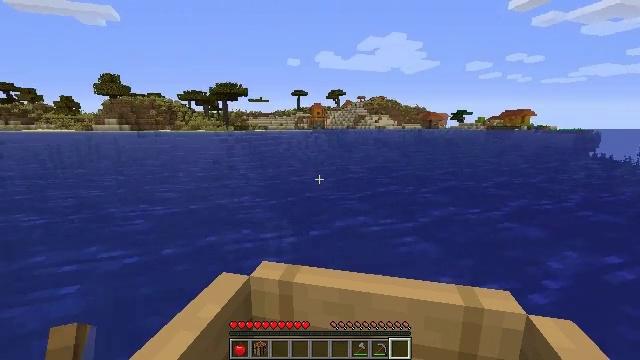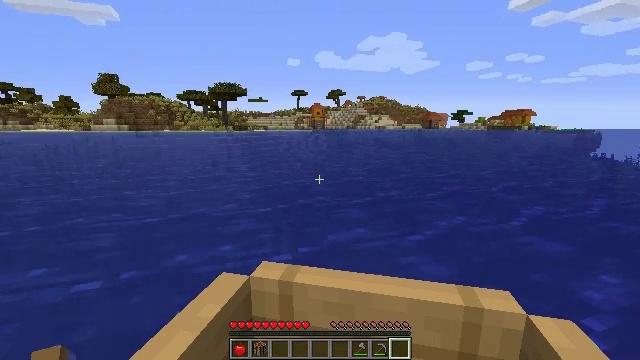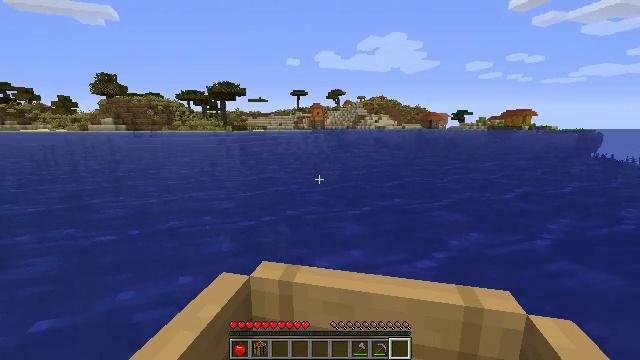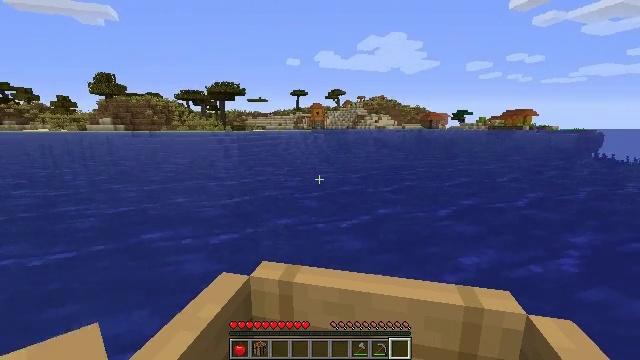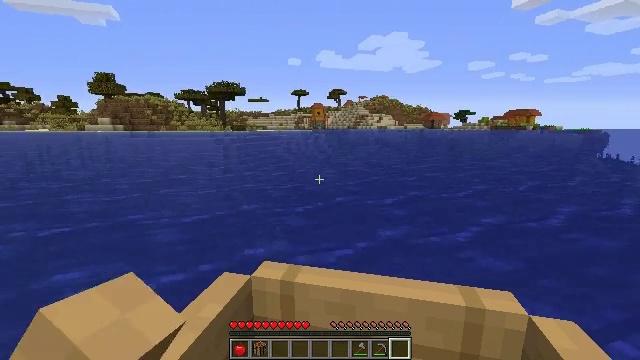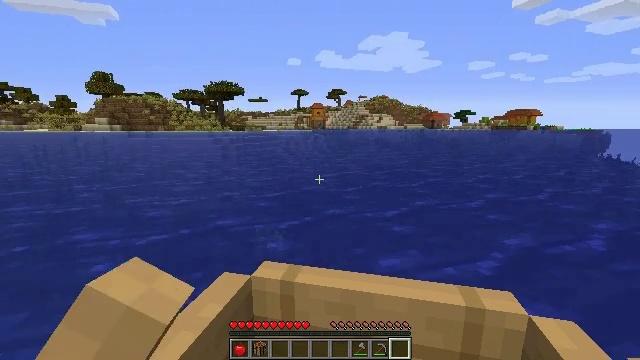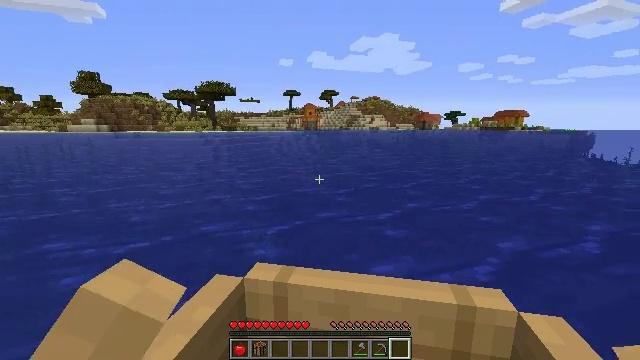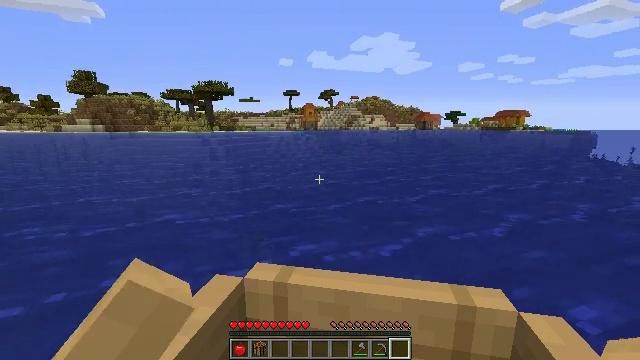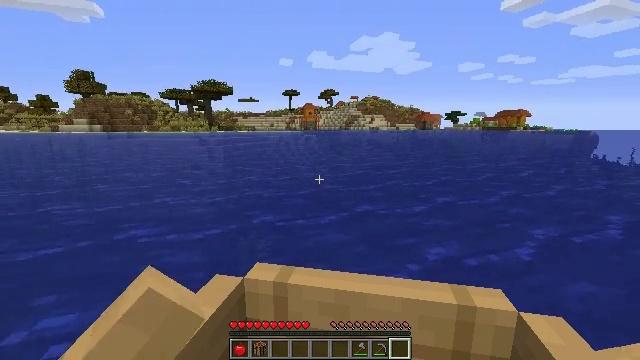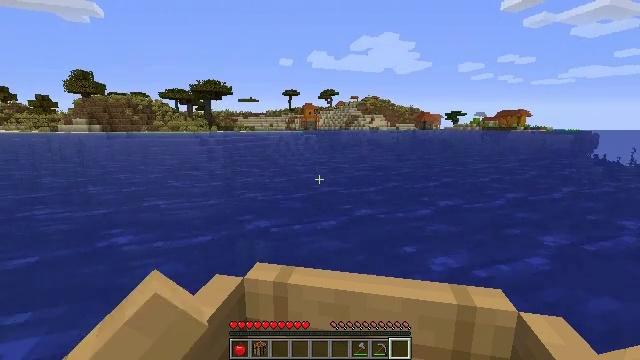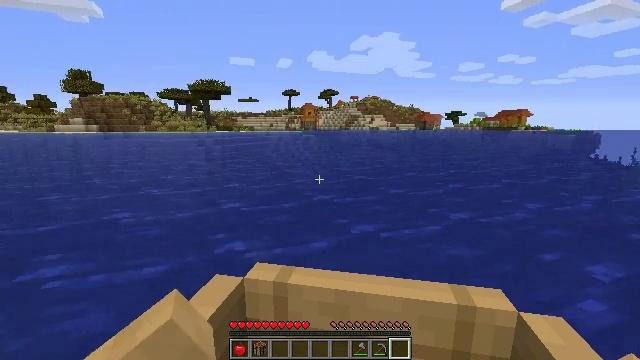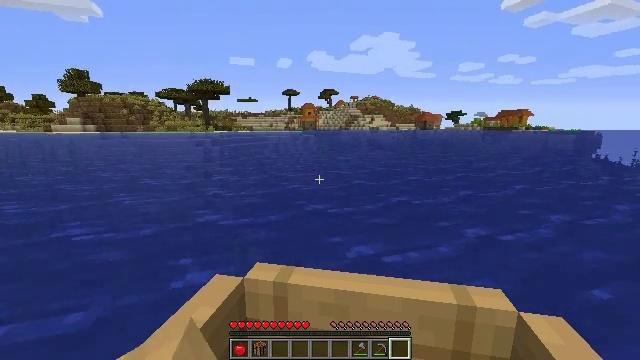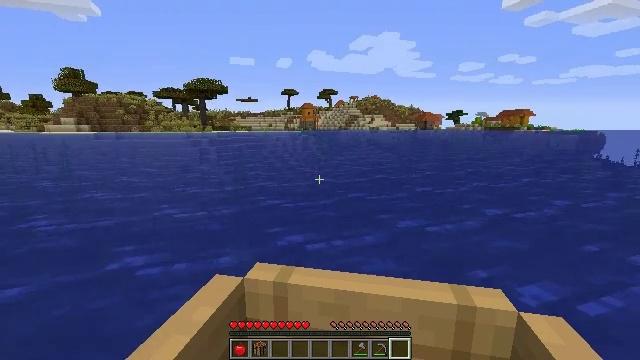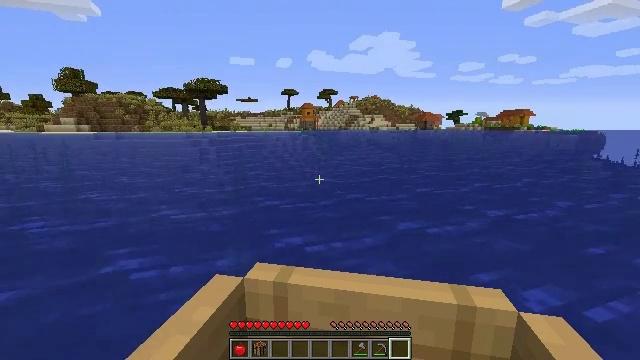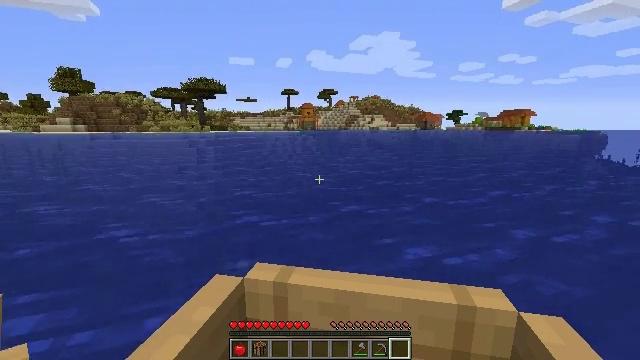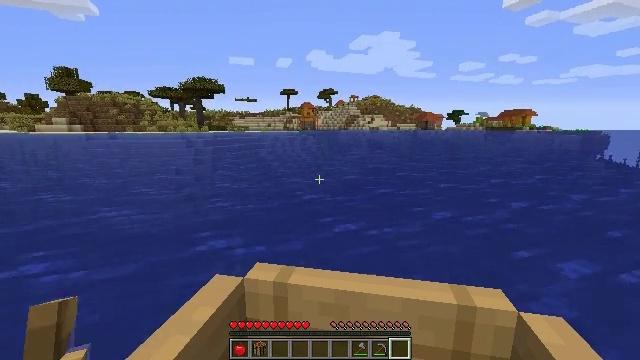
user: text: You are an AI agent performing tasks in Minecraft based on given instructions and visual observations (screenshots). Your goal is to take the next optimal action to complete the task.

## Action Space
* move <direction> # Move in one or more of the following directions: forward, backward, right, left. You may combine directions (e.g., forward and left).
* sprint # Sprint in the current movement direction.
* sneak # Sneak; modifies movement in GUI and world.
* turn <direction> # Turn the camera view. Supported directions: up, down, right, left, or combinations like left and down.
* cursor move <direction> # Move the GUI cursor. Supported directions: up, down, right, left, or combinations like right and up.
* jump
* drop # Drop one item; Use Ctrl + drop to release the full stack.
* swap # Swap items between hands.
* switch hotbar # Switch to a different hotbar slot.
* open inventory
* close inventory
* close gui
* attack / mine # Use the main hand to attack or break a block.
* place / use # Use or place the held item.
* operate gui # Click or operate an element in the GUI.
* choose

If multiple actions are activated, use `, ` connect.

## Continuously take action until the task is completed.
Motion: motion action
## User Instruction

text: Collect the orange bed by mining it.
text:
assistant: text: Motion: move forward
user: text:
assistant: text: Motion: move forward
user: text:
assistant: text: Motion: move forward
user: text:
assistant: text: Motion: move forward
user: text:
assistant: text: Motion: move forward
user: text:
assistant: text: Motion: move forward, turn right
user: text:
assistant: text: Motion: move forward
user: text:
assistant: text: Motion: move forward
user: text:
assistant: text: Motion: move forward
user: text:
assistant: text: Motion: move forward
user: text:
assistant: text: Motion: move forward
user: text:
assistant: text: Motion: move forward
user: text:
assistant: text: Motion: move forward
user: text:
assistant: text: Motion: move forward
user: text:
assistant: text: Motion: move forward
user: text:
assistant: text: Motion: move forward
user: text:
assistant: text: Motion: move forward
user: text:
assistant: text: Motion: move forward
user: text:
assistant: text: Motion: move forward
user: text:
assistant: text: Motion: move forward
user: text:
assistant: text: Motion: move forward
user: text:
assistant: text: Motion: move forward
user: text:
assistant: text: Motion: move forward
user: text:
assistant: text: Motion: move forward
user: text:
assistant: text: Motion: move forward
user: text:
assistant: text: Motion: move forward
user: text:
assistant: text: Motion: move forward
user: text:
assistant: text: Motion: move forward
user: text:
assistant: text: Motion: move forward
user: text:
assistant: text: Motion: move forward